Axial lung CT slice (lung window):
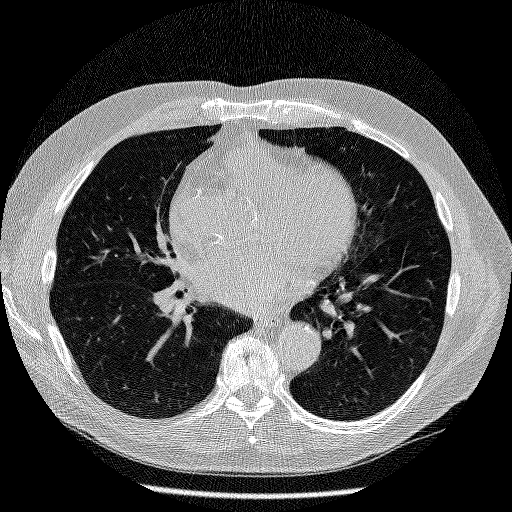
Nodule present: no